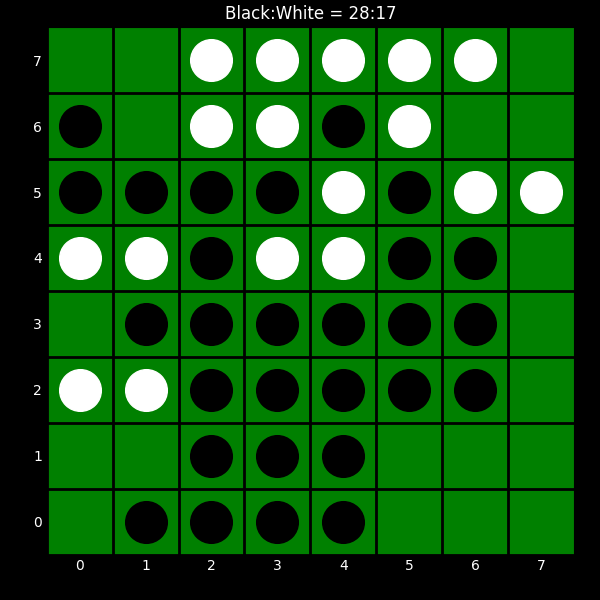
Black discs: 28
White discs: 17